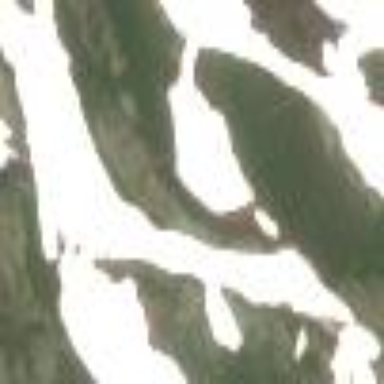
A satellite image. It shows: Beautiful snowfield in the natural landscape.